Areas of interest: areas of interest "Medical"
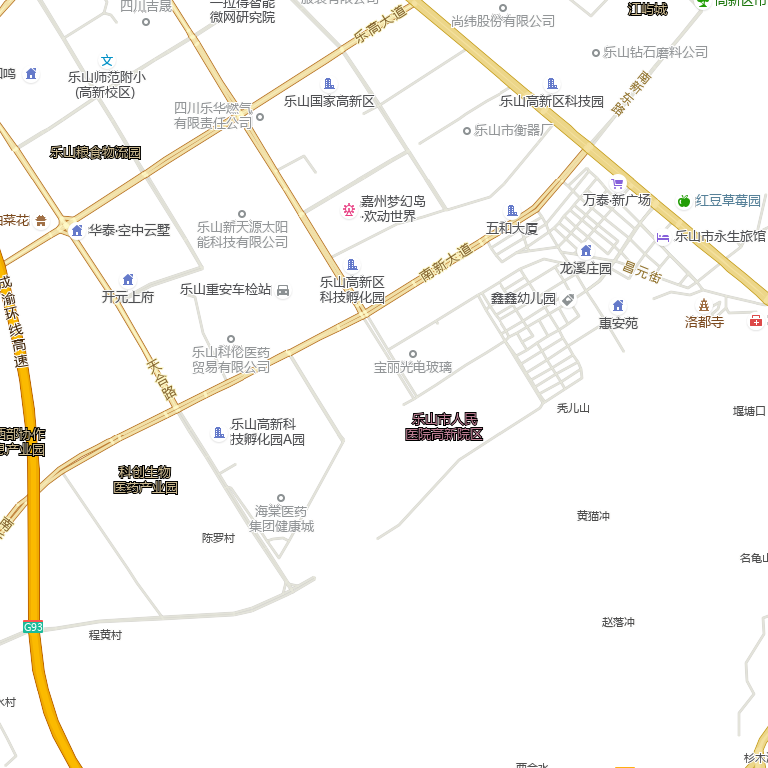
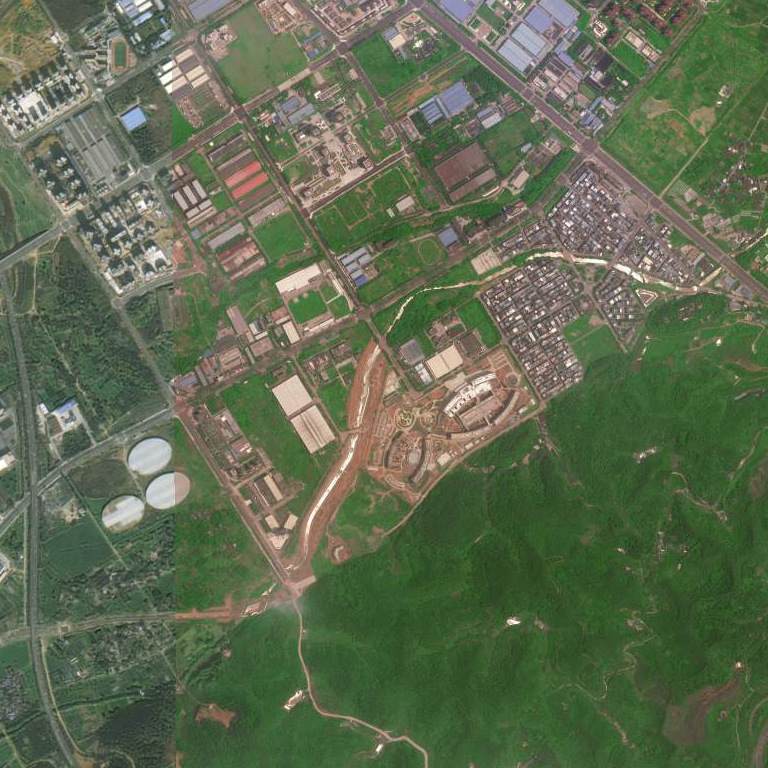